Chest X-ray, PA view. Patient: 20 years old, sex F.
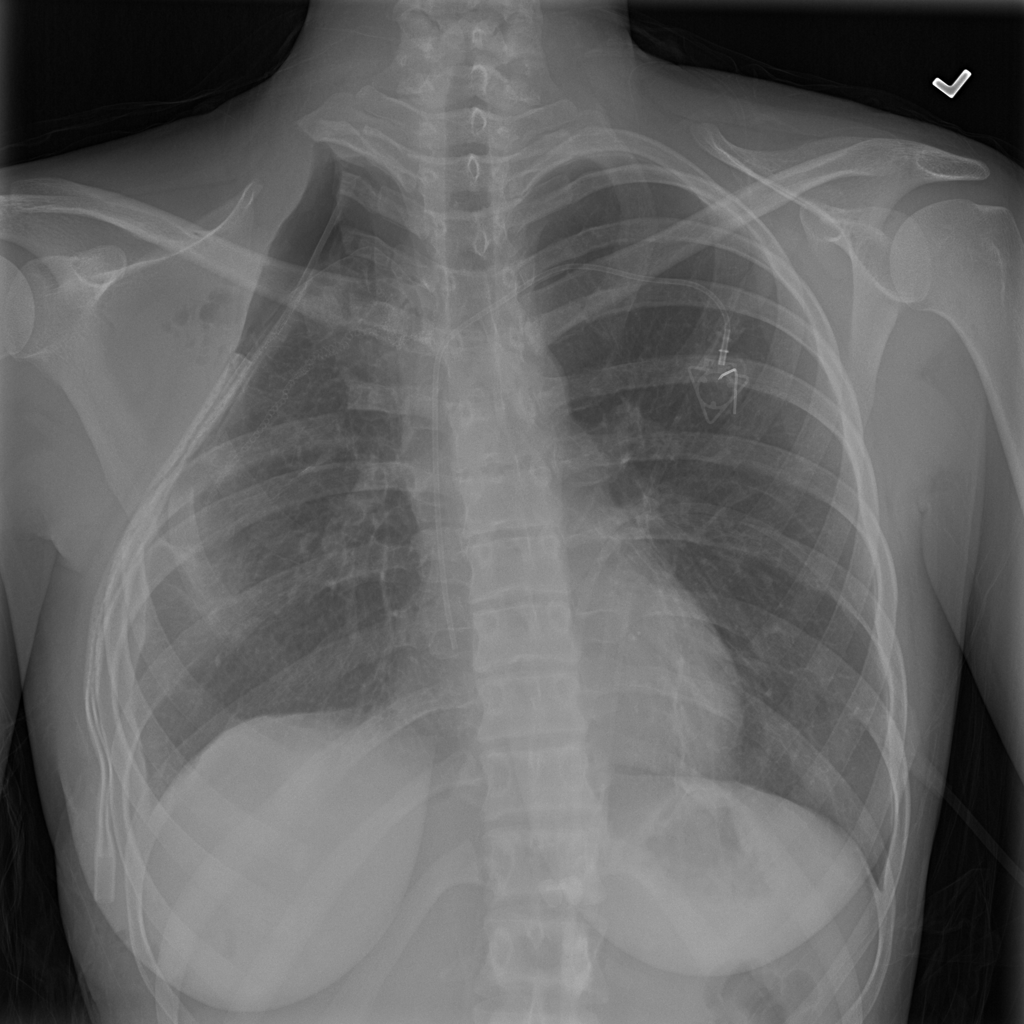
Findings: No Finding